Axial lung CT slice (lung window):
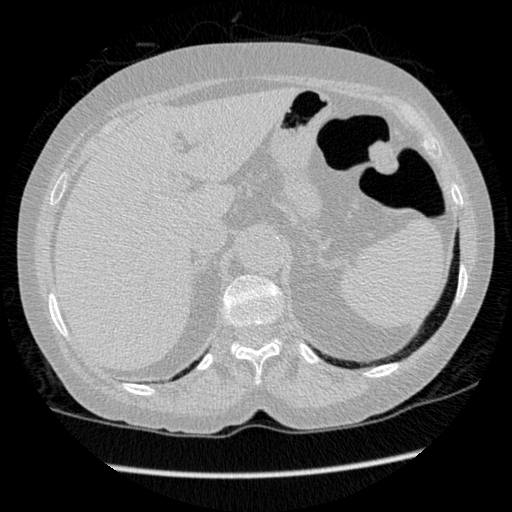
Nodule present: no